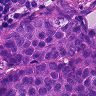
Metastatic tissue present: yes